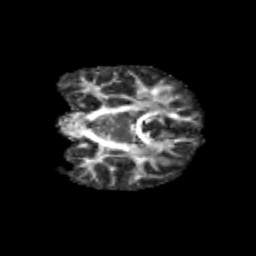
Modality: FA
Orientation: coronal
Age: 11
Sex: female
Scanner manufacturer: siemens
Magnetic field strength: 3 T
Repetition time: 3.8 s
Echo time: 0.07 s